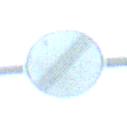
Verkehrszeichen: EndeSaemtlicherBegrenzungen
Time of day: MorningAfternoon
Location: Outdoor (Nature)
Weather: Clear
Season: NotSpecified
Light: Natural